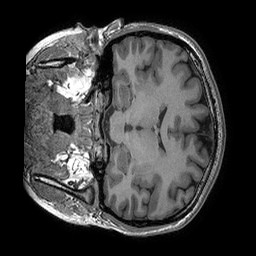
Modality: T1w
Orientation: coronal
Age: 24
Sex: female
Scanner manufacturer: ge
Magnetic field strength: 3 T
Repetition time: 0.006652 s
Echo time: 0.002928 s